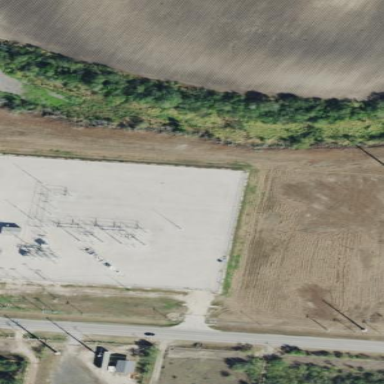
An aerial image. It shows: Distribution power substation secured by fence.